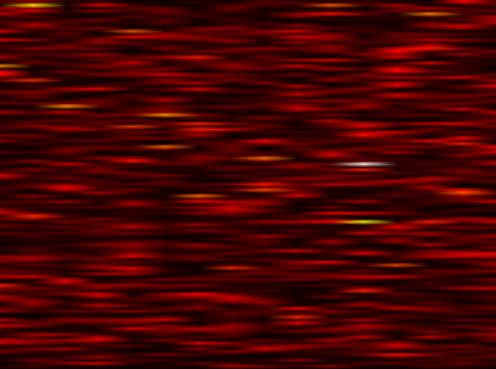
Label: WOLA